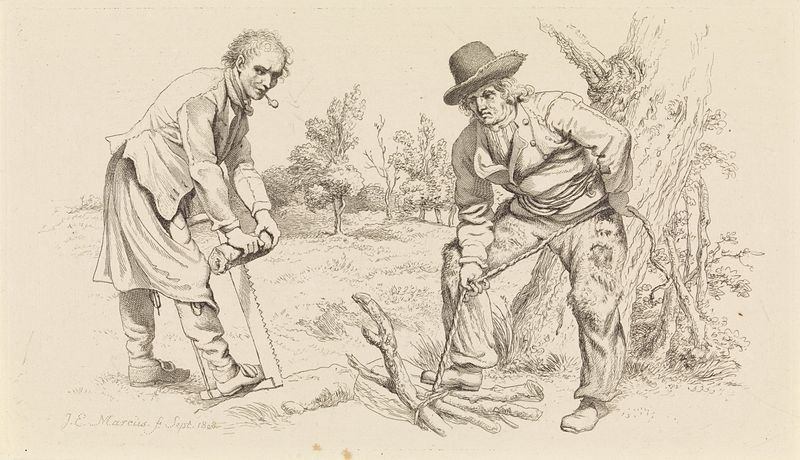
Titel: Studieblad met een houtsprokkelaar en een man met zaag
Künstler: Jacob Ernst Marcus
Standort: Amsterdam
Institution: Rijksmuseum
Schlagwörter: hat, men, people, white, black, face, france, print, brown, wood, smoke, man, rocks, tree, field, landscape, nature, trees, eyes, grass, bushes, drawing, coat, realism, sketch, curls, jacket, pen, lift, rope, tie, italy, shoes, pencil, boot, apron, farmer, branches, strong, south, work, cigarette, cut, branch, stick, dig, tools, straw, slave, frown, saw, farming, labor, but, tube, sticks, foliage, logs, pipe, buckle, mans, lumber, bark, craftsman, craft, pipes, scowl, twigs, brim, chop, kindling, hhh, woood, awl, sawl, dungarees, faggots, strenght, ro[es